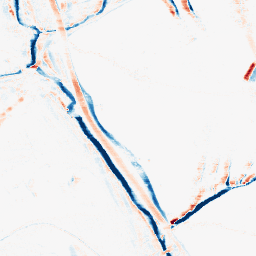
Category: morphological
Decomposition family: morphological_rect
Decomposition parameters: operation: average
width: 10
height: 3
Upsampling method: regularized
Upsampling parameters: scale: 2
lambda_reg: 0.01
Upsampling scale: 2